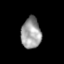
Tissue: lung
Cell type: B cells
Senescence score: 0.1701
Nuclear area (px): 604
Mean DAPI intensity: 156.742